Question: I am working on a site where there is some authentication that is triggering a popup like the image below. I have deleted all the JS and CSS using firebug and it still triggers the popup. Has anyone used a popup like this and how is it being generated so I can stop it.
I can't give out the link to the site so I know its hard for people to answer without the code but I'm hoping someone has implemented something like this popup and can put me in the right direction.
I feel like its a ghost popup right now :)

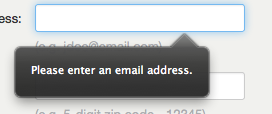
Answer: This is HTML5's validation. If you specified attribute 'type' as 'email', HTML5 compliant browsers will validate the input as an email address.
You can turn these off by including attribute 'novalidate' in your 'form' tag, like so:
'''
<form id="beh" novalidate>
'''
Reference: <URL>